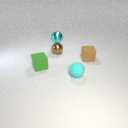
small cyan rubber sphere in front of small brown rubber cube